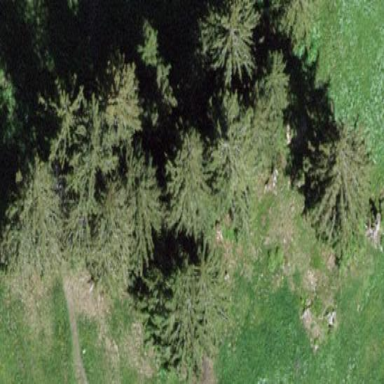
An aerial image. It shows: Serene woodland landscape.